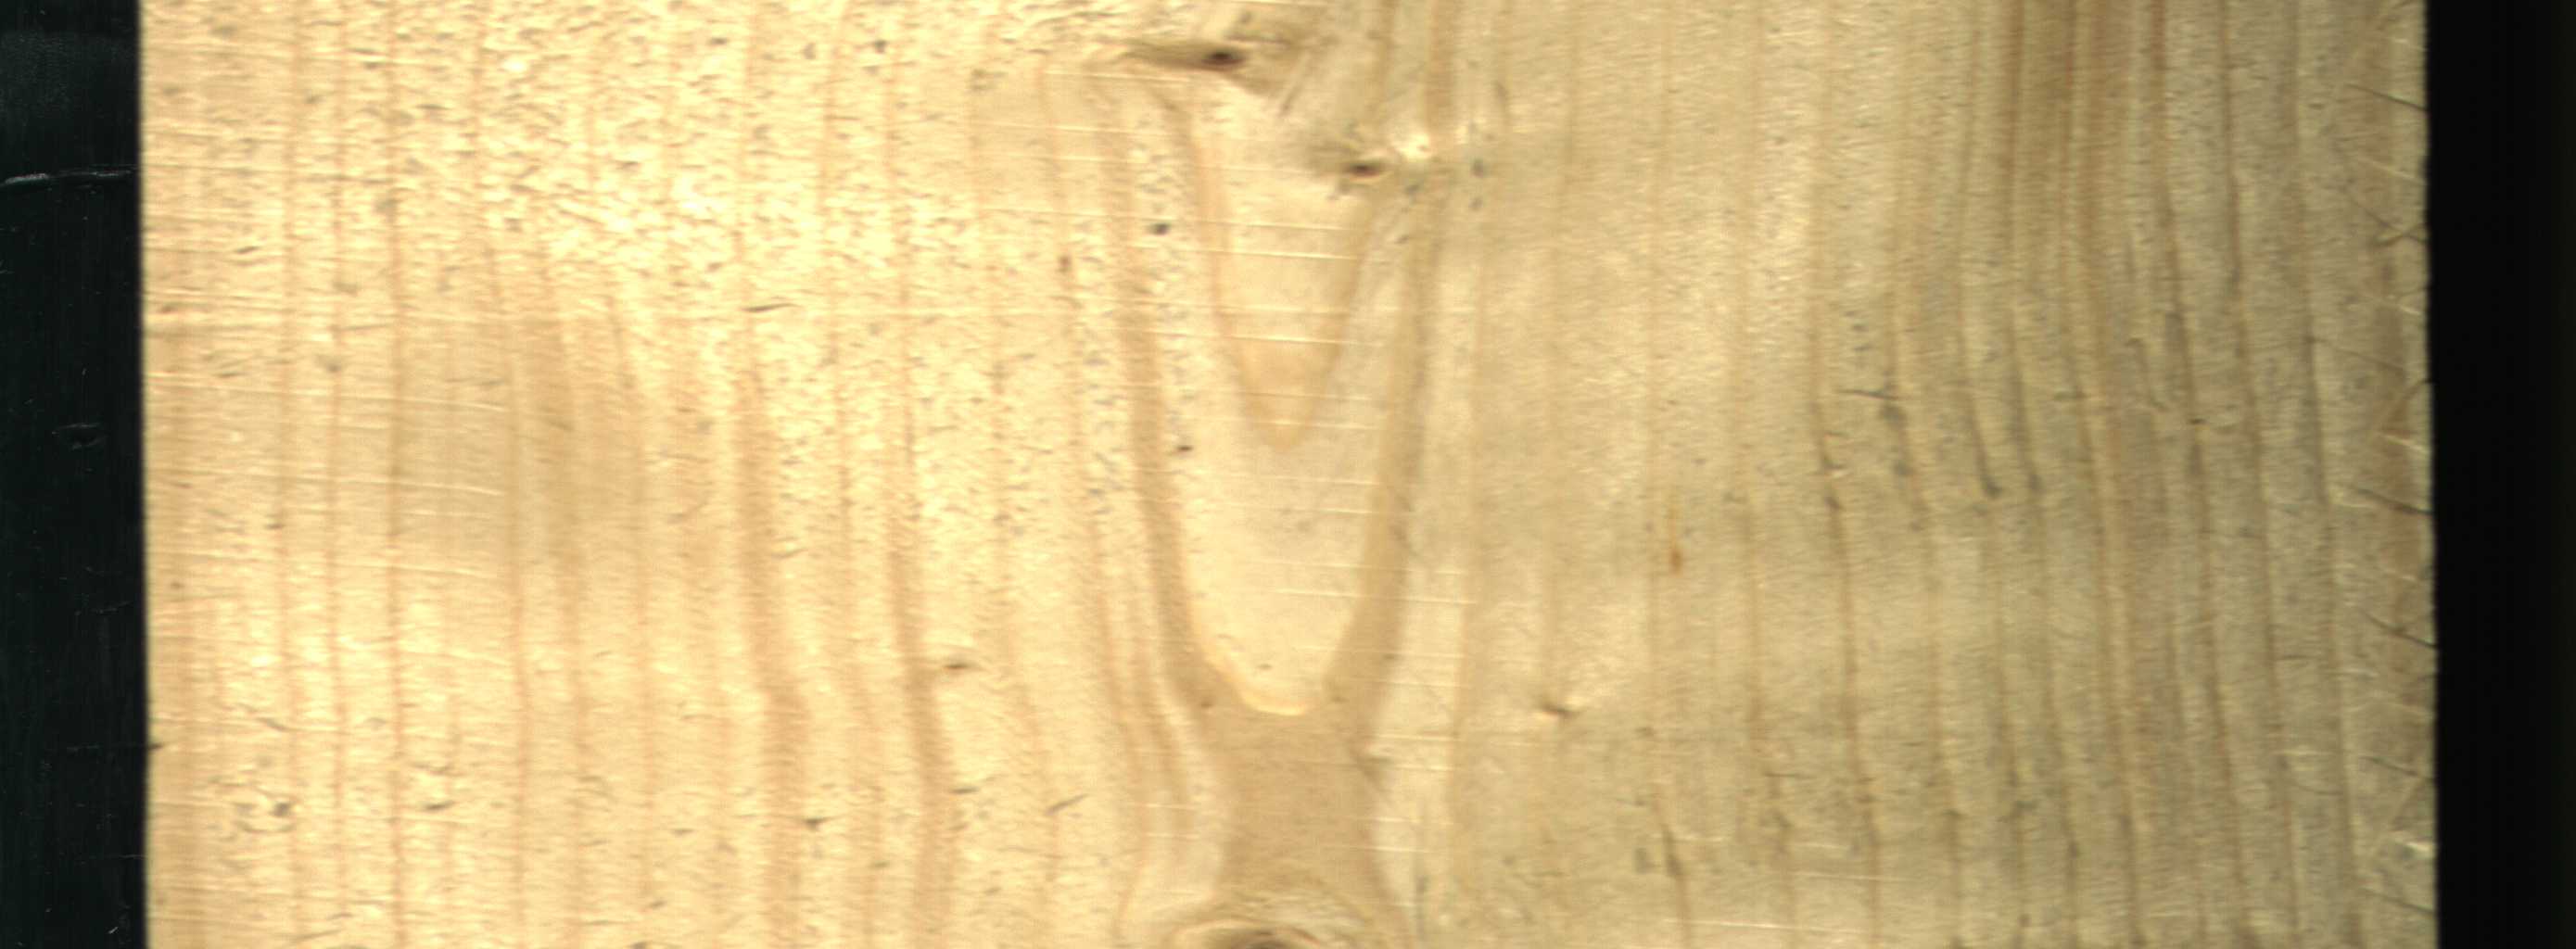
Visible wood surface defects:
Live_Knot
Live_Knot
Live_Knot